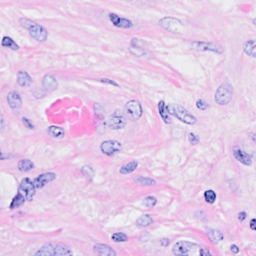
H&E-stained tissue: Breast